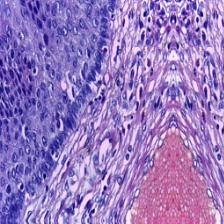
Diagnosis: Normal